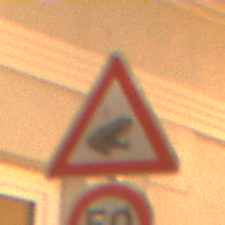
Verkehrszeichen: AmphibienwanderungLinks
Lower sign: Geschwindigkeit50
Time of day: Night
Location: Outdoor (Urban)
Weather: Clear
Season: NotSpecified
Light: Artificial